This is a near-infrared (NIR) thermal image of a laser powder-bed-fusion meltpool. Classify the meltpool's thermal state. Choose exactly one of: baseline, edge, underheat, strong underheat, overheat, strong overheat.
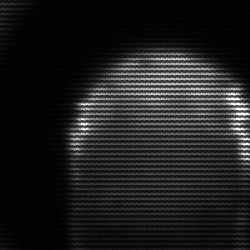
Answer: edge